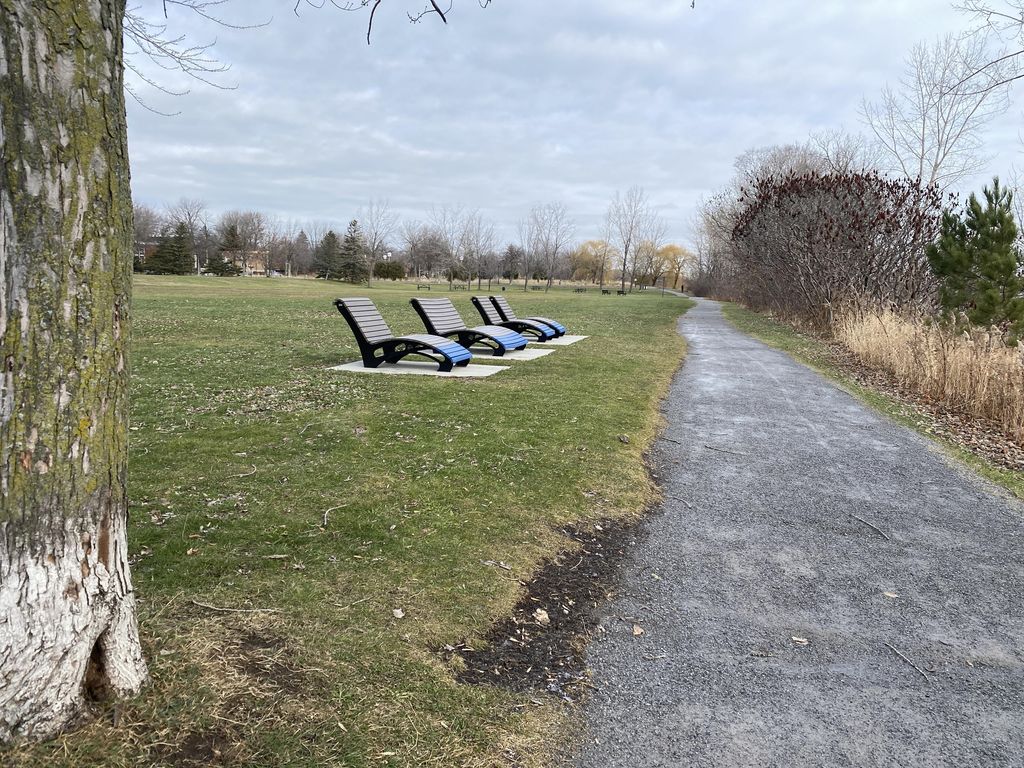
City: montreal